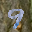
Label: 9